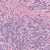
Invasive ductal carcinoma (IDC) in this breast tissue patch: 1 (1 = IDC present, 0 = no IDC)